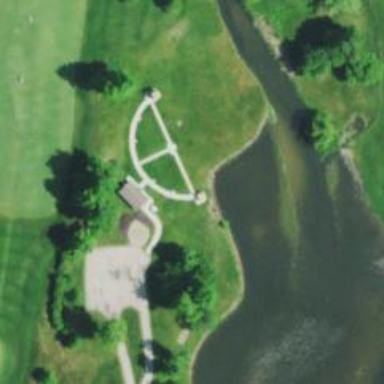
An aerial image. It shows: Path for both roads and golfers.